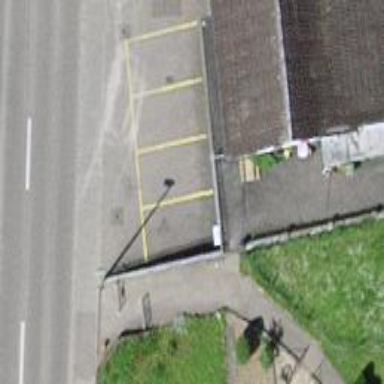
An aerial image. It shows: Parking area with asphalt surface.